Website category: game
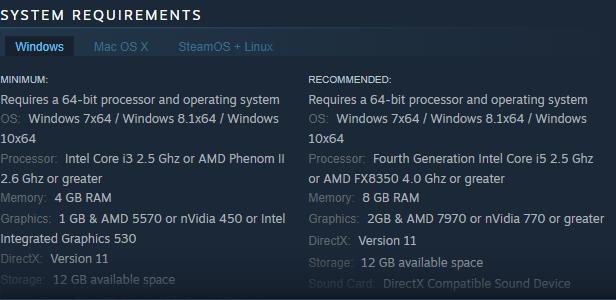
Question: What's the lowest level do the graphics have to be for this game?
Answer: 1 GB & AMD 5570 or nVidia 450 or Intel Integrated Graphics 530

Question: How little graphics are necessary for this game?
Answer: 1 GB & AMD 5570 or nVidia 450 or Intel Integrated Graphics 530

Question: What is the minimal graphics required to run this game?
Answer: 1 GB & AMD 5570 or nVidia 450 or Intel Integrated Graphics 530

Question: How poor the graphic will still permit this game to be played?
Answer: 1 GB & AMD 5570 or nVidia 450 or Intel Integrated Graphics 530

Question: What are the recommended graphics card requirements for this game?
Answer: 2GB & AMD 7970 or nVidia 770 or greater

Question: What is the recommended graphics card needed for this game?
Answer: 2GB & AMD 7970 or nVidia 770 or greater

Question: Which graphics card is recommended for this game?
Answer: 2GB & AMD 7970 or nVidia 770 or greater

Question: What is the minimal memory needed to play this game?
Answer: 4 GB RAM

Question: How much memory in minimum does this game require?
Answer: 4 GB RAM

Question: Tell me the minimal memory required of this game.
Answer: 4 GB RAM

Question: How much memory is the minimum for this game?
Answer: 4 GB RAM

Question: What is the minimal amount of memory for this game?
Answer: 4 GB RAM

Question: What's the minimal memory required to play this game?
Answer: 4 GB RAM

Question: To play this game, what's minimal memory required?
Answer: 4 GB RAM

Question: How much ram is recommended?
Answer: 8 GB RAM

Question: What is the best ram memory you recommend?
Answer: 8 GB RAM

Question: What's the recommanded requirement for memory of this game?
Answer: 8 GB RAM

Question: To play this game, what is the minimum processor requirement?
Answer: Intel Core i3 2.5 Ghz or AMD Phenom II 2.6 Ghz or greater

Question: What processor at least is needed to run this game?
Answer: Intel Core i3 2.5 Ghz or AMD Phenom II 2.6 Ghz or greater

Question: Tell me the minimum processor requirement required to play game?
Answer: Intel Core i3 2.5 Ghz or AMD Phenom II 2.6 Ghz or greater

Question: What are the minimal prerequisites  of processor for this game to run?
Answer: Intel Core i3 2.5 Ghz or AMD Phenom II 2.6 Ghz or greater

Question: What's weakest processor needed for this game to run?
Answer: Intel Core i3 2.5 Ghz or AMD Phenom II 2.6 Ghz or greater

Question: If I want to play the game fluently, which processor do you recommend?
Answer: Fourth Generation Intel Core i5 2.5 Ghz or AMD FX8350 4.0 Ghz or greater

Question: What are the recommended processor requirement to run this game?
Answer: Fourth Generation Intel Core i5 2.5 Ghz or AMD FX8350 4.0 Ghz or greater

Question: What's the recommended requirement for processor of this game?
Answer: Fourth Generation Intel Core i5 2.5 Ghz or AMD FX8350 4.0 Ghz or greater

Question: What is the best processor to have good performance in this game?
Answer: Fourth Generation Intel Core i5 2.5 Ghz or AMD FX8350 4.0 Ghz or greater

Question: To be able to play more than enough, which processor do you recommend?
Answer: Fourth Generation Intel Core i5 2.5 Ghz or AMD FX8350 4.0 Ghz or greater